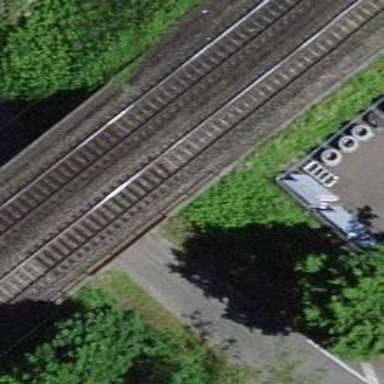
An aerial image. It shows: Single-track railway with electrified contact lines.